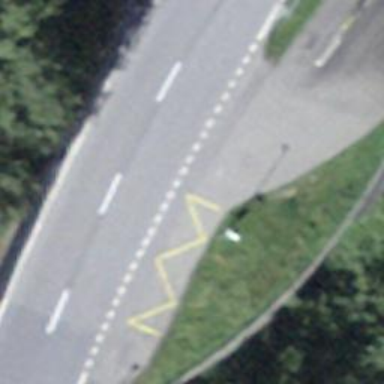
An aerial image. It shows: Asphalt road classified as primary highway.